Question: I would like to send /noshadow parameter to nunit when I run my tests from MSVS.
Basically I run tests by right mouse click on test icons located left to source code window.

I don't know how to configure parameters that are sent to nunit then.
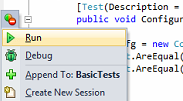
Answer: It looks like you are using Resharper, to change the noshadow setting you open the Resharper -> Options... menu and go to the Tools -> Unit Testing panel.
There is a "no shadow" option to Control the shadow copying behaviour: